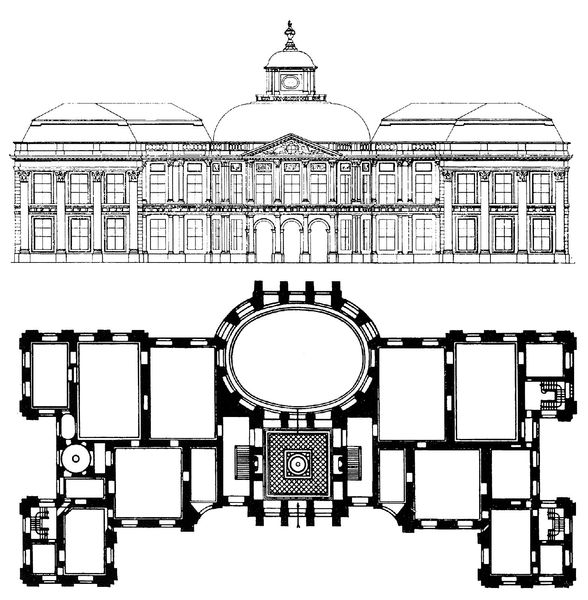
Titel: Vaux-le-Vicomte
Künstler: Louis Le Vau
Standort: Melun (EU - F)
Schlagwörter: fenster, schwarz, säulen, tür, weiss, zeichnung, zimmer, dach, gebäude, schloss, architektur, oval, turm, relief, ansicht, bogen, fassade, türen, dächer, giebel, koppel, saal, vogelperspektive, kuppel, treppen, verzierung, stufen, halle, bögen, eingang, palast, dom, draufsicht, fries, portal, risalit, frontansicht, etagen, plan, pfeil, grundriss, lisenen, bauplan, saulen, fronton, frontsicht